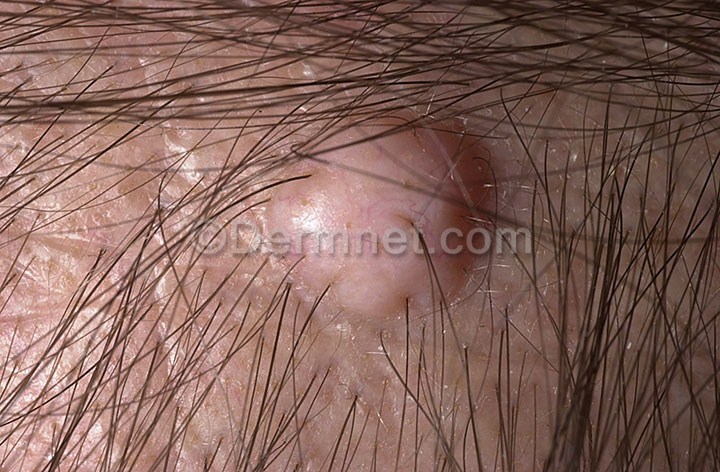
Disease: Melanoma Skin Cancer Nevi and Moles